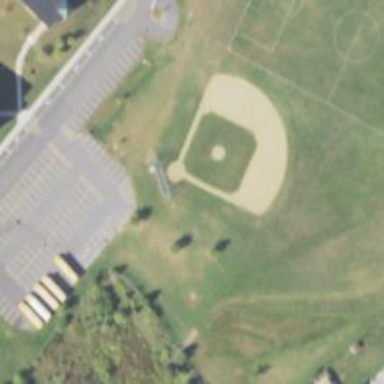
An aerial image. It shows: Baseball pitch for leisure land activities.